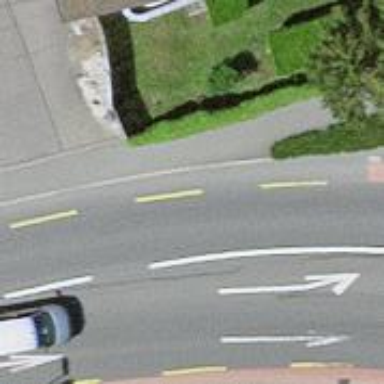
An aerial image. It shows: Secondary road with designated cycle lane on both sides.